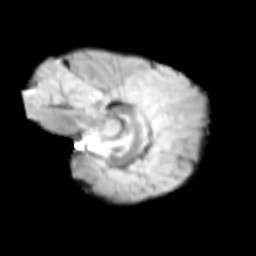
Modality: T2w
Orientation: sagittal
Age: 11
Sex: male
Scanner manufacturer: siemens
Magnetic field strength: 3 T
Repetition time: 3.8 s
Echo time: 0.07 s